Interaction volume radius: 10 \u00c5
Interaction volume height: 25 \u00c5
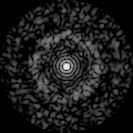
Disorder parameter: 0.8431